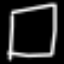
Label: square